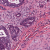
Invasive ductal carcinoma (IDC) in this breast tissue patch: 0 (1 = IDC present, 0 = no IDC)